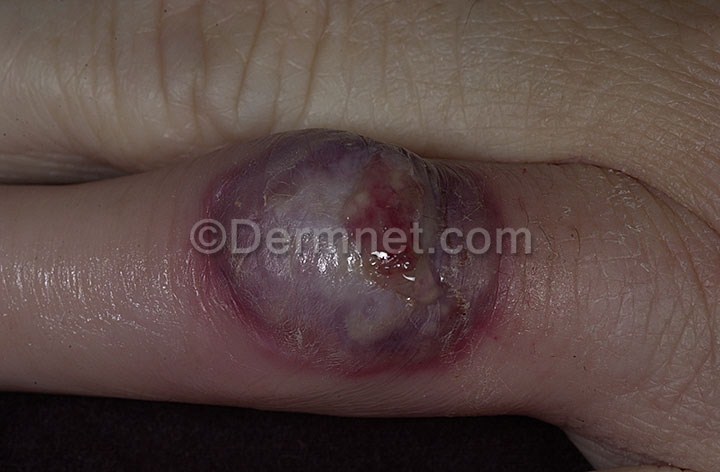
Disease: Vasculitis Photos